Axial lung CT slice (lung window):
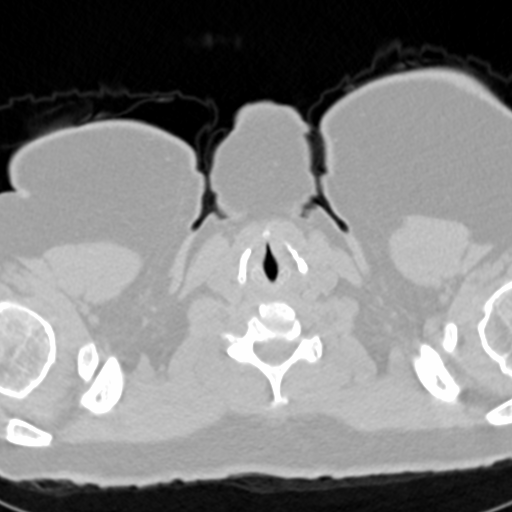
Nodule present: no